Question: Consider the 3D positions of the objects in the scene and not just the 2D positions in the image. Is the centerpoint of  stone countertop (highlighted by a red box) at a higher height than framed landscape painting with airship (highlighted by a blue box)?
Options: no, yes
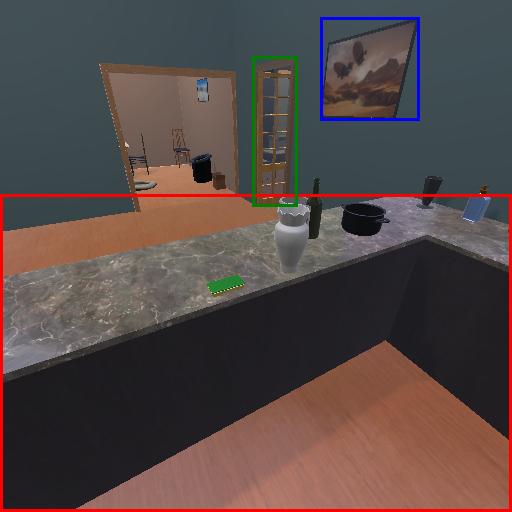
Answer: no